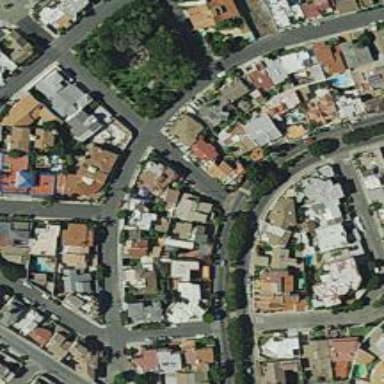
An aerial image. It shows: Neighborhood.